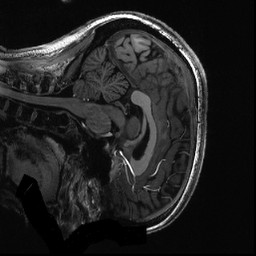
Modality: T1w
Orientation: sagittal
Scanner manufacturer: siemens
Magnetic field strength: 6.98 T
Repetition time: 2.6 s
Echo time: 0.00343 s